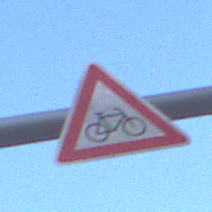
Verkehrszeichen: RadverkehrLinks
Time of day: MorningAfternoon
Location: Outdoor (Urban)
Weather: PartlyCloudy
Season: NotSpecified
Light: Natural